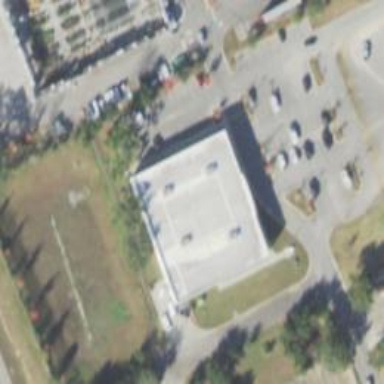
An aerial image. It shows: Parking space.